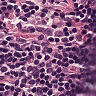
Metastatic tissue present: no